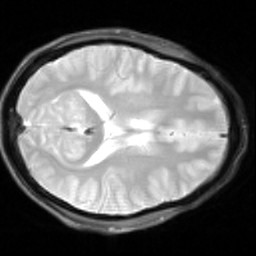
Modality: inplaneT2
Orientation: axial
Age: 19
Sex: male